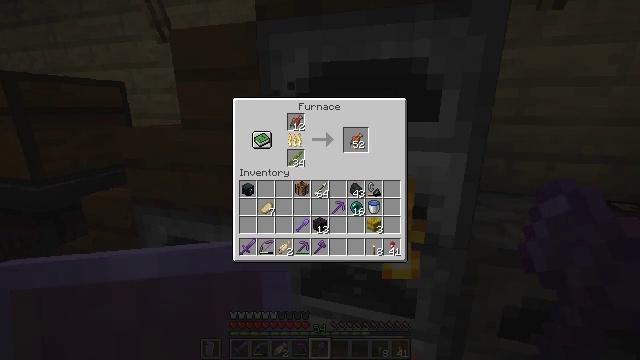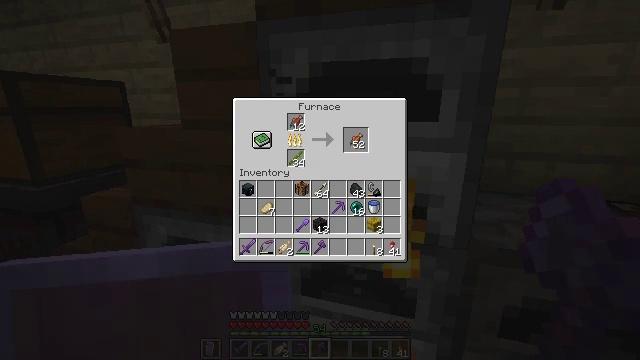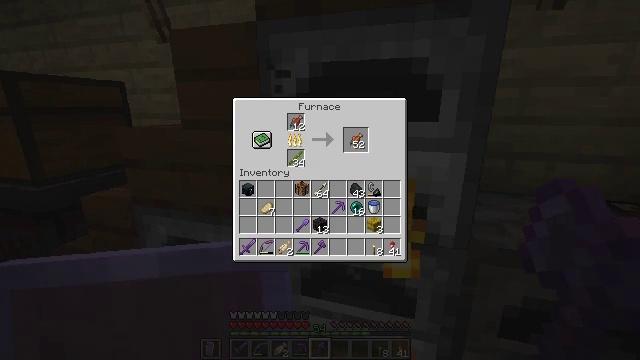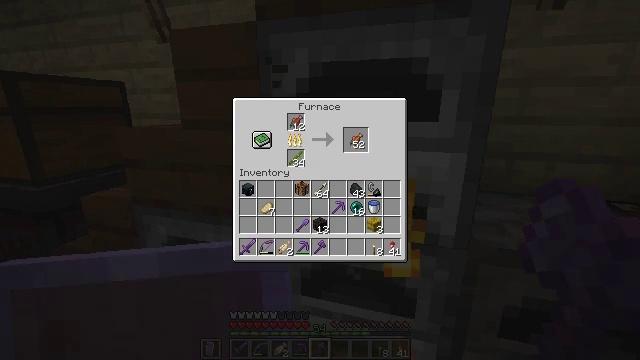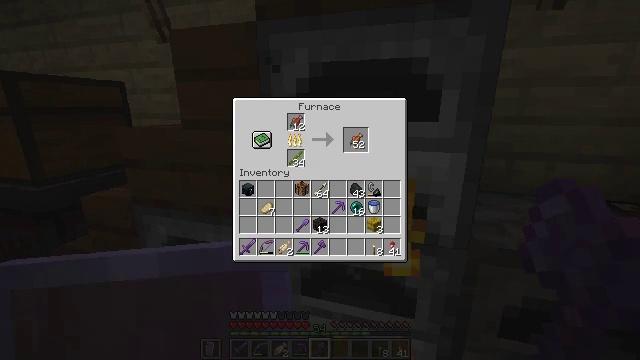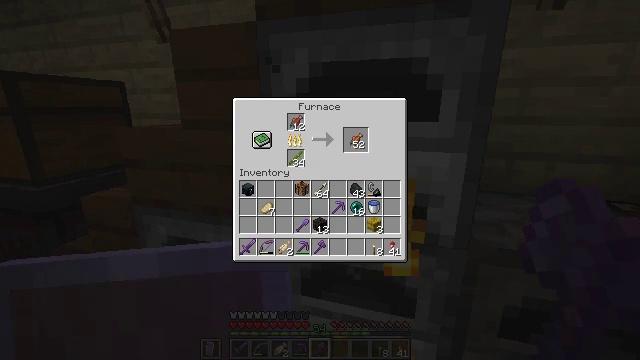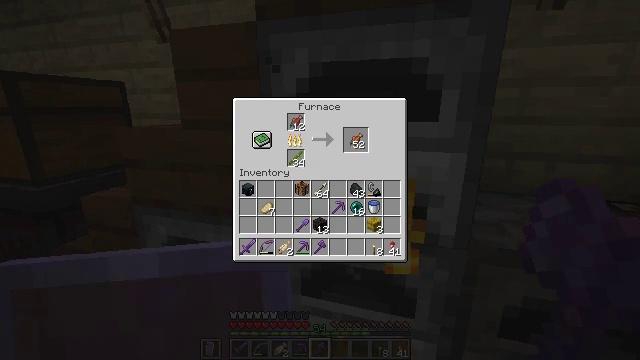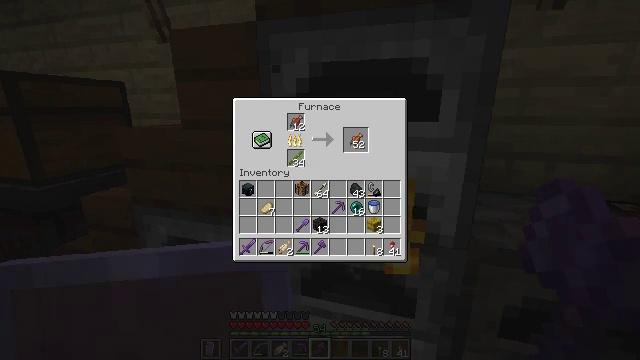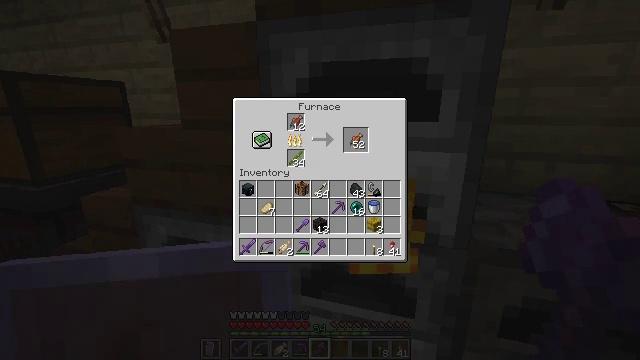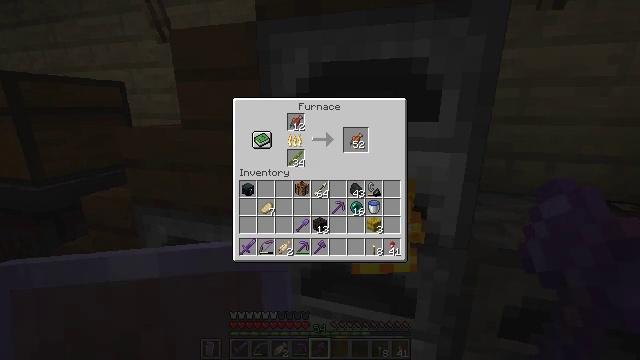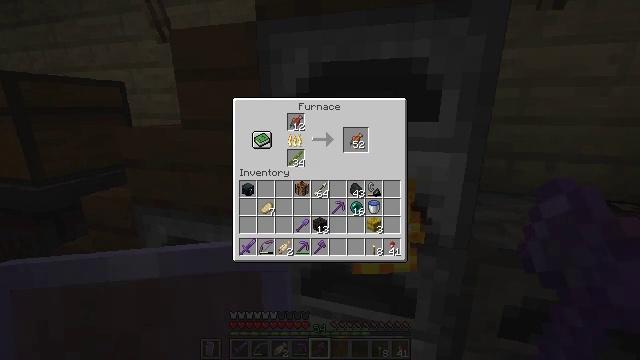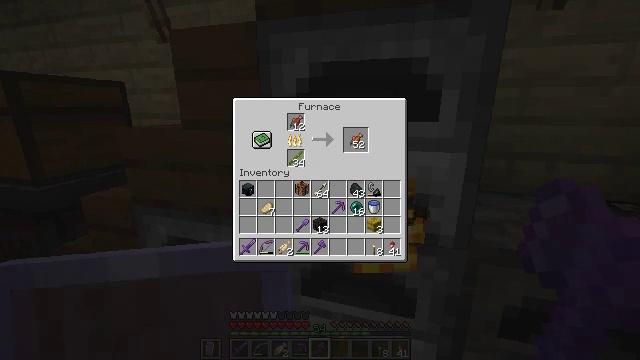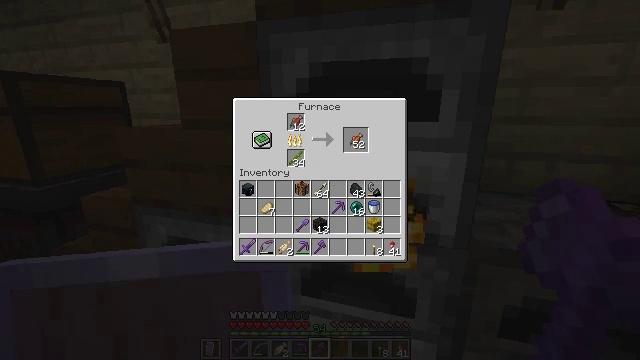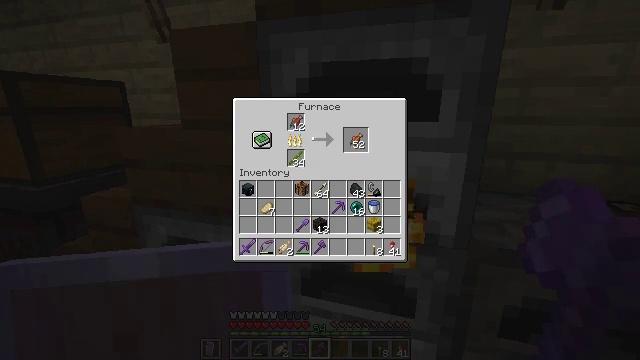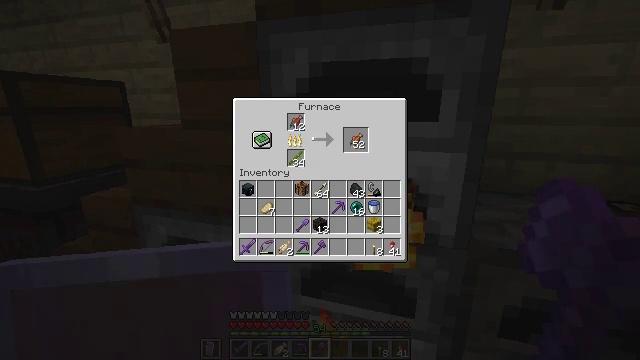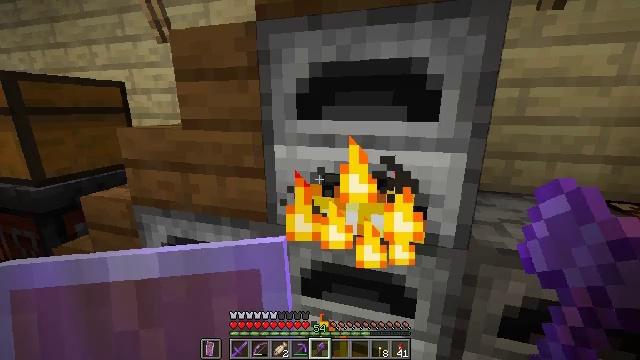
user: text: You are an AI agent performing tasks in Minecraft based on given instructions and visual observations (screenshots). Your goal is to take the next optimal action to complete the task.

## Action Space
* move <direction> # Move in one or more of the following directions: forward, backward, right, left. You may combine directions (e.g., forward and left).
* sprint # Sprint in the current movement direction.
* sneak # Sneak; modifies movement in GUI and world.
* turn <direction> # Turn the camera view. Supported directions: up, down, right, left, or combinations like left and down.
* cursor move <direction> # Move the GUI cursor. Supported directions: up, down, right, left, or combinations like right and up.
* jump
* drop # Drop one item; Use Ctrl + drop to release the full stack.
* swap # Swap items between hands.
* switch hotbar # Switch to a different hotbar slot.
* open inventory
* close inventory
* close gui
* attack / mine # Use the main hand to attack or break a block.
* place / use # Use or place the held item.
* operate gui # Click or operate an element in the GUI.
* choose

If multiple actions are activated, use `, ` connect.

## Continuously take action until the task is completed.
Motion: motion action
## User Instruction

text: Make a shulker box with necessary materials on the crafting table.
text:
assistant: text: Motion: no_op
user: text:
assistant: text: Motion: no_op
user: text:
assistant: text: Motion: no_op
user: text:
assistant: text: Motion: no_op
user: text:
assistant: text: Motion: no_op
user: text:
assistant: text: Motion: no_op
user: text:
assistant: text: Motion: no_op
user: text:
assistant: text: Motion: no_op
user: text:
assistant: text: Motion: no_op
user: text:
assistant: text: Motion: no_op
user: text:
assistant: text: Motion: no_op
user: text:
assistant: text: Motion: no_op
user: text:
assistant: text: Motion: no_op
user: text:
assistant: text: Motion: no_op
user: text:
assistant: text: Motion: no_op
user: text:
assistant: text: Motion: no_op
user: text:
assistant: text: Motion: no_op
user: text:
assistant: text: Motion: turn right
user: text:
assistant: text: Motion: turn right and down
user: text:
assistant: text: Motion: turn right and down
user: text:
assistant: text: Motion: turn right
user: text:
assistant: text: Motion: no_op
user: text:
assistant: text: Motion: no_op
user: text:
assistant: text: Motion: no_op
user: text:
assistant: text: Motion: turn left
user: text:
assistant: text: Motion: turn left
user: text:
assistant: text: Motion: no_op
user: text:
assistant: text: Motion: no_op
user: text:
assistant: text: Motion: turn left and up
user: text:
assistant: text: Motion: turn left